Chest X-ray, PA view. Patient: 34 years old, sex M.
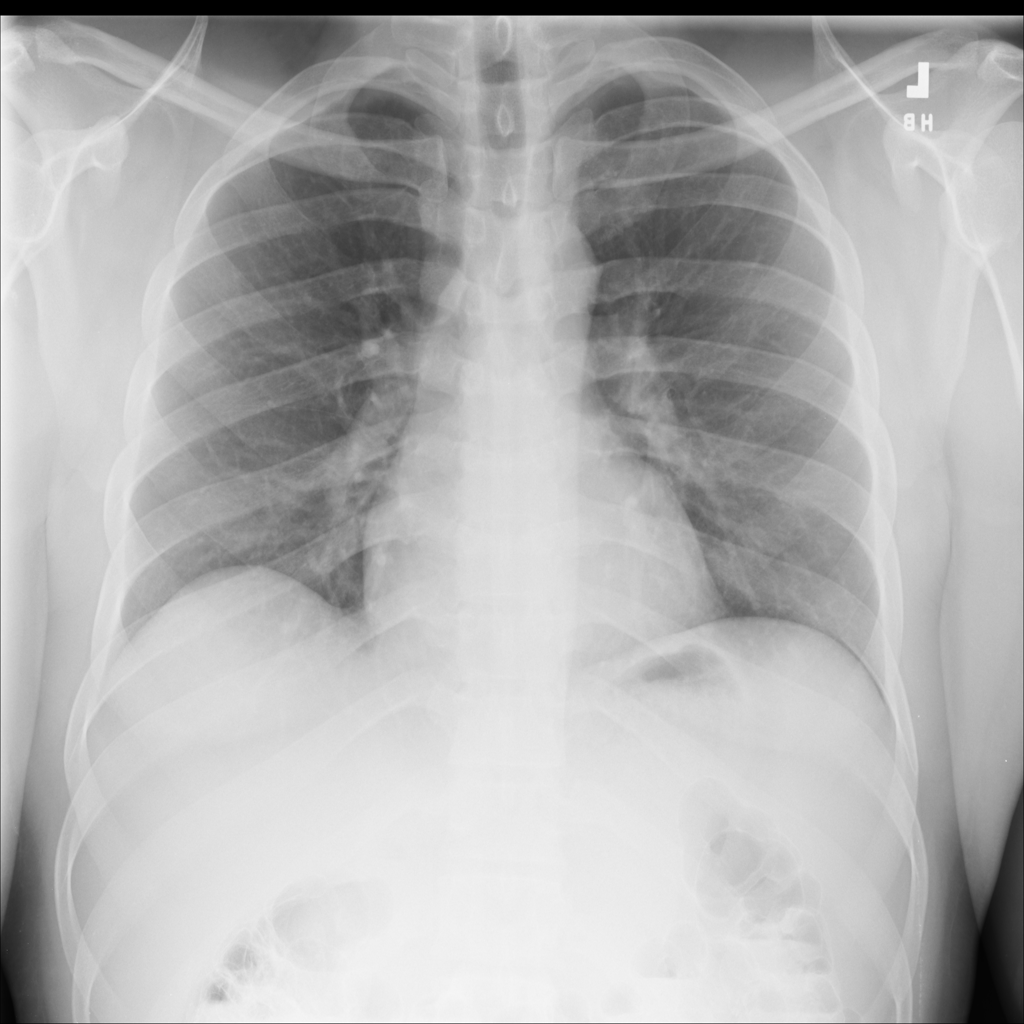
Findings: No Finding